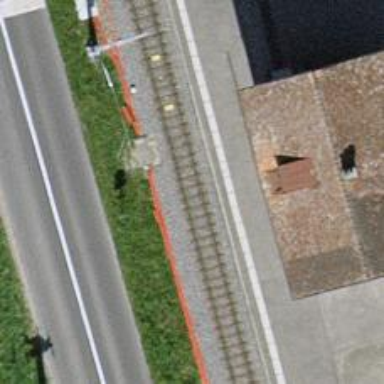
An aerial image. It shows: Halt on the railway.